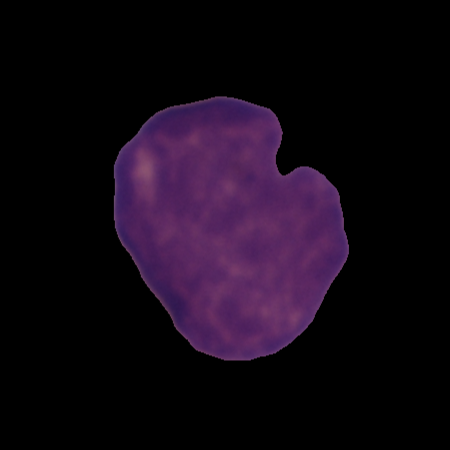
Label: cancer